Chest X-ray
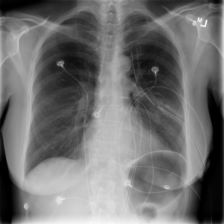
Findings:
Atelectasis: negative
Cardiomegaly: negative
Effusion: negative
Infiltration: negative
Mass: negative
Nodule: negative
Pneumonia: negative
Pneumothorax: negative
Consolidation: negative
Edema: negative
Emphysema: negative
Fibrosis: negative
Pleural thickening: negative
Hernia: negative